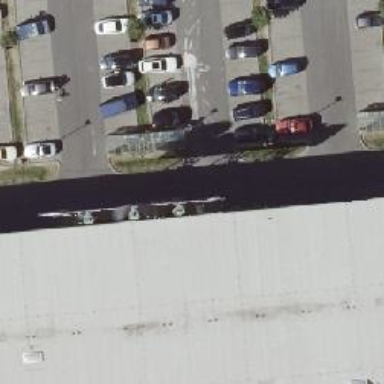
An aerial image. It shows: Asphalt parking aisle road.